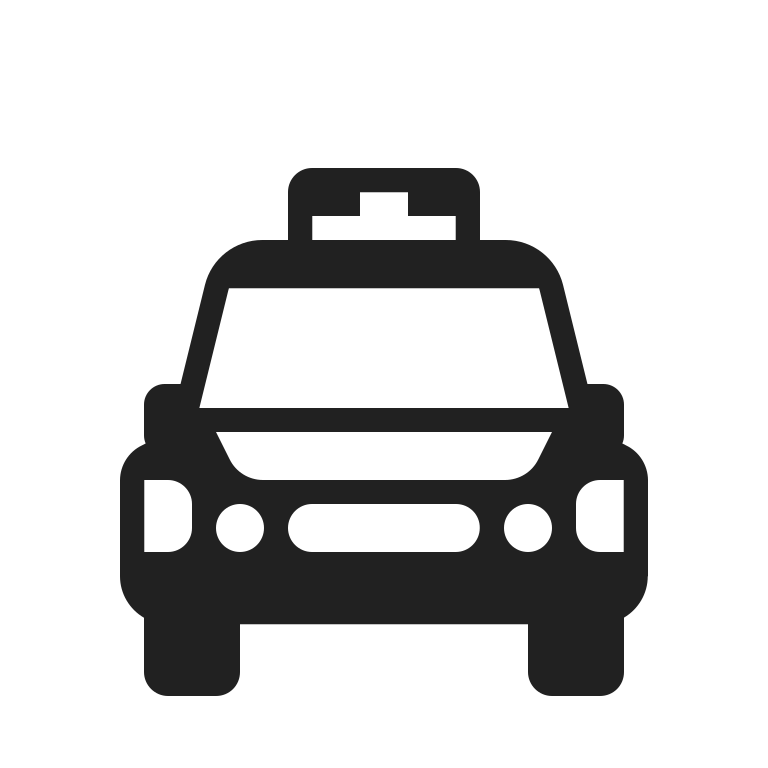
oncoming police car high contrast